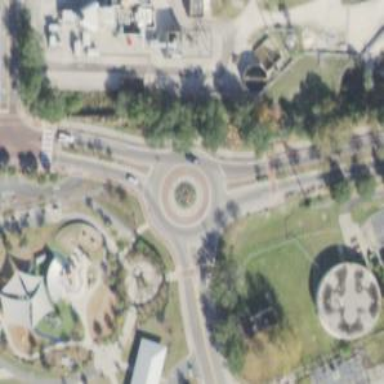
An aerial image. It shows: Roundabout at tertiary road junction.